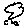
Label: cloud